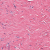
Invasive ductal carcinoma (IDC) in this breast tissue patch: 0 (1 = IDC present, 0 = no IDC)